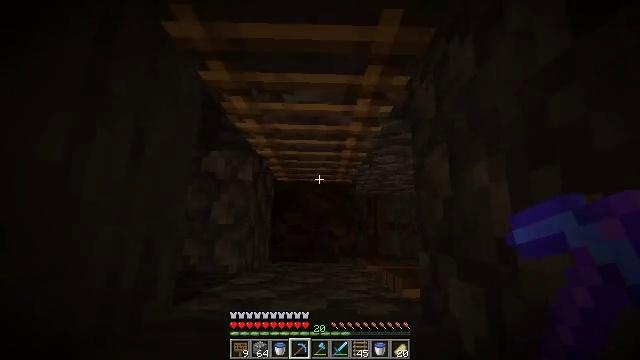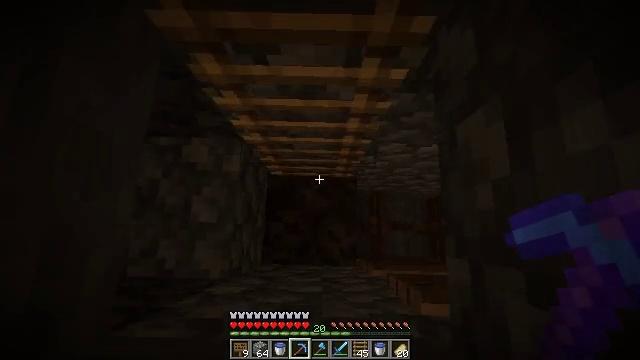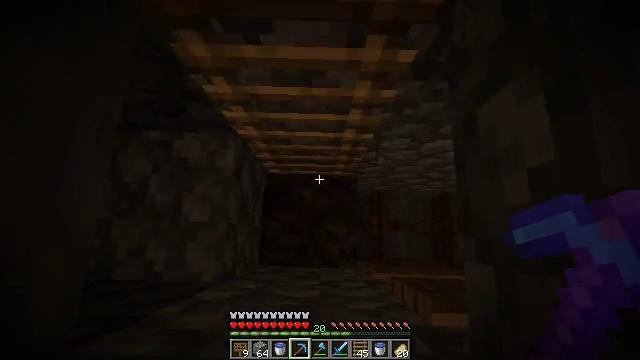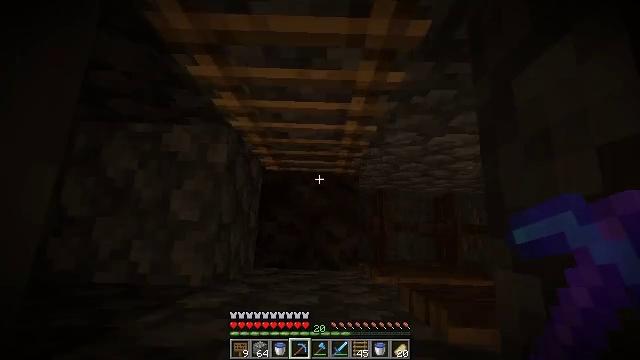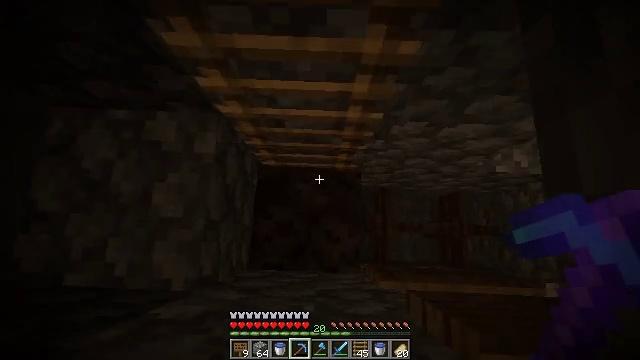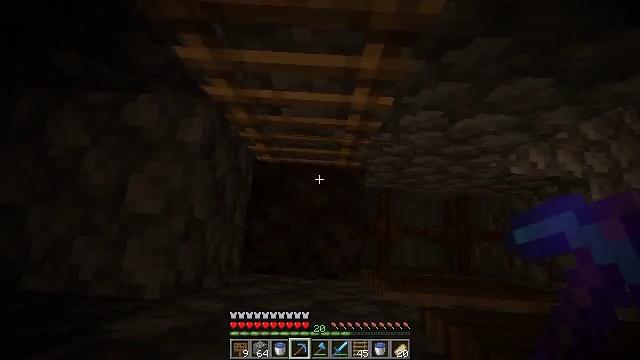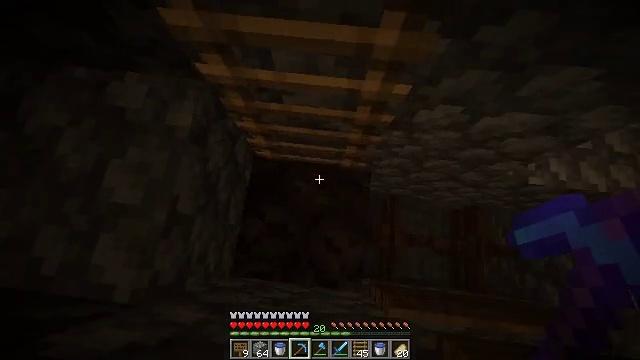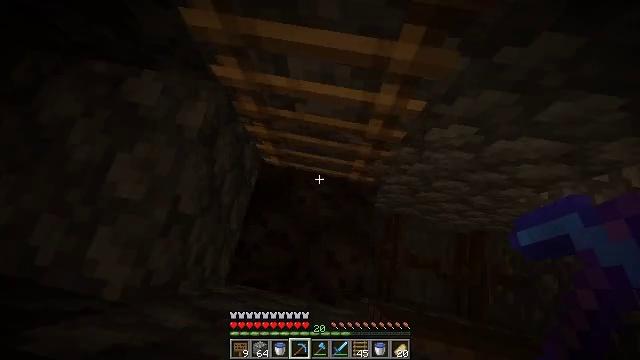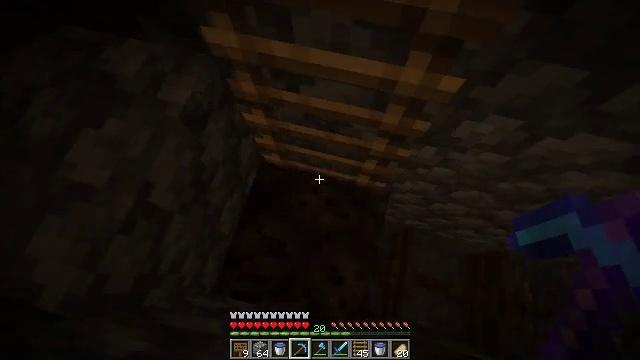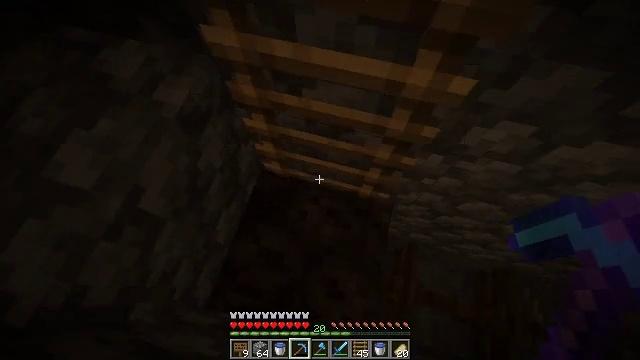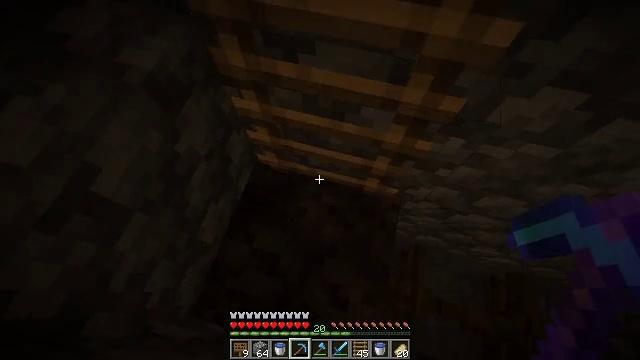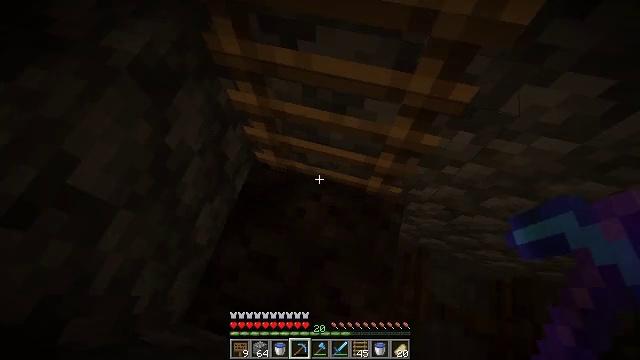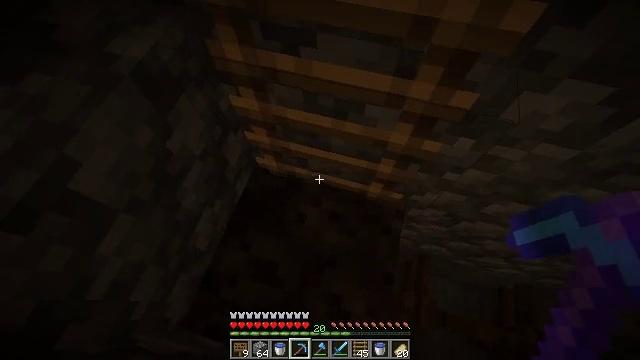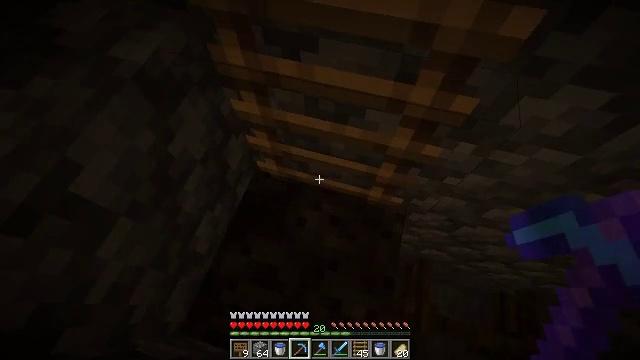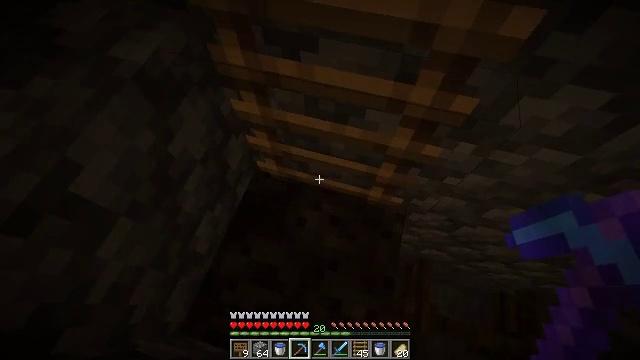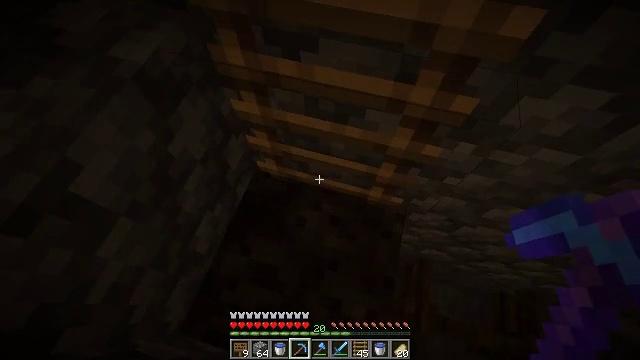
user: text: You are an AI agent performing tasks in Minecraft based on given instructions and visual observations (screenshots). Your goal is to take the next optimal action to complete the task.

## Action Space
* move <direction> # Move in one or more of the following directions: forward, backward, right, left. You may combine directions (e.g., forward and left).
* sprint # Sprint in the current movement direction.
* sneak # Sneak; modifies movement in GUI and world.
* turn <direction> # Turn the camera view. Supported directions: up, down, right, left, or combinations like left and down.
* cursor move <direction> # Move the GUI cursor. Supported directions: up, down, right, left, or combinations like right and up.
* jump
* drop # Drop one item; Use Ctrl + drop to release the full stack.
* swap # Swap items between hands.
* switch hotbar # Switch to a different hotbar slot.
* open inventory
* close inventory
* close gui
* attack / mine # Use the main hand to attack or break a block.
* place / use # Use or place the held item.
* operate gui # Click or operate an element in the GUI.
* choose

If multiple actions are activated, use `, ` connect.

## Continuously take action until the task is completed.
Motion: motion action
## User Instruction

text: Collect the ladder block.
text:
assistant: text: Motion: no_op
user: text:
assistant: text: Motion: no_op
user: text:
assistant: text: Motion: no_op
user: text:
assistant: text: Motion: no_op
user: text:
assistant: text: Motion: turn left
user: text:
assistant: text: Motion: turn left and up
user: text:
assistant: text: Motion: turn left and up
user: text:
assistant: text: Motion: turn left and up
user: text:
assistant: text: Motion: turn up
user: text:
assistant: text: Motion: turn up
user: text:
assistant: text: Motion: no_op
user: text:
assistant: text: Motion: turn up
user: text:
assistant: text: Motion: no_op
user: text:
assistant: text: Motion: no_op
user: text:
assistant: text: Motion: no_op
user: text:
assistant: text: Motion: no_op
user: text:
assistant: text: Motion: no_op
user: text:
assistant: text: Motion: no_op
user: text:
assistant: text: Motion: turn up
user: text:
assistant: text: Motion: turn up
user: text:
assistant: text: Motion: turn up
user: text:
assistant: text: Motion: turn left and up
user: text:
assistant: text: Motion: turn up
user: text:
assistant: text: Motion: turn up
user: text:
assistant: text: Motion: turn right and up
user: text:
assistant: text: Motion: turn right and up
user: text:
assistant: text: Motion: turn right and up
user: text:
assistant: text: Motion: turn right and up
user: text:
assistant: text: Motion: turn up
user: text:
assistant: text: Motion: turn up